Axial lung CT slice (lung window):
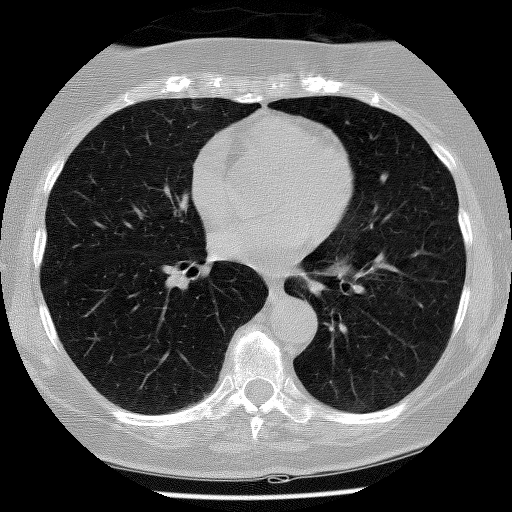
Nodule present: no